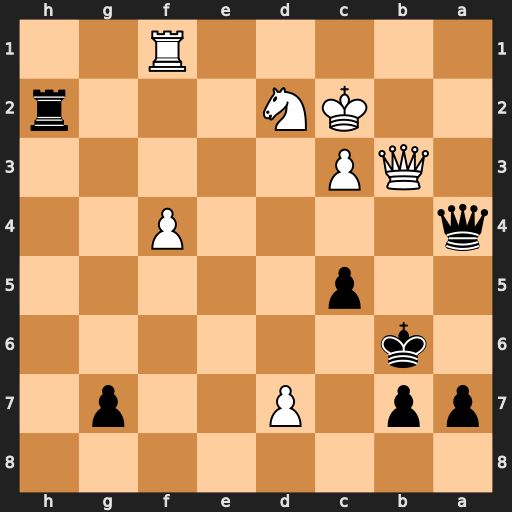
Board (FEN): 8/pp1P2p1/1k6/2p5/q4P2/1QP5/2KN3r/5R2
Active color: b
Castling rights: -
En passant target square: -
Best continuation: Qxb3+ Kxb3 Rxd2